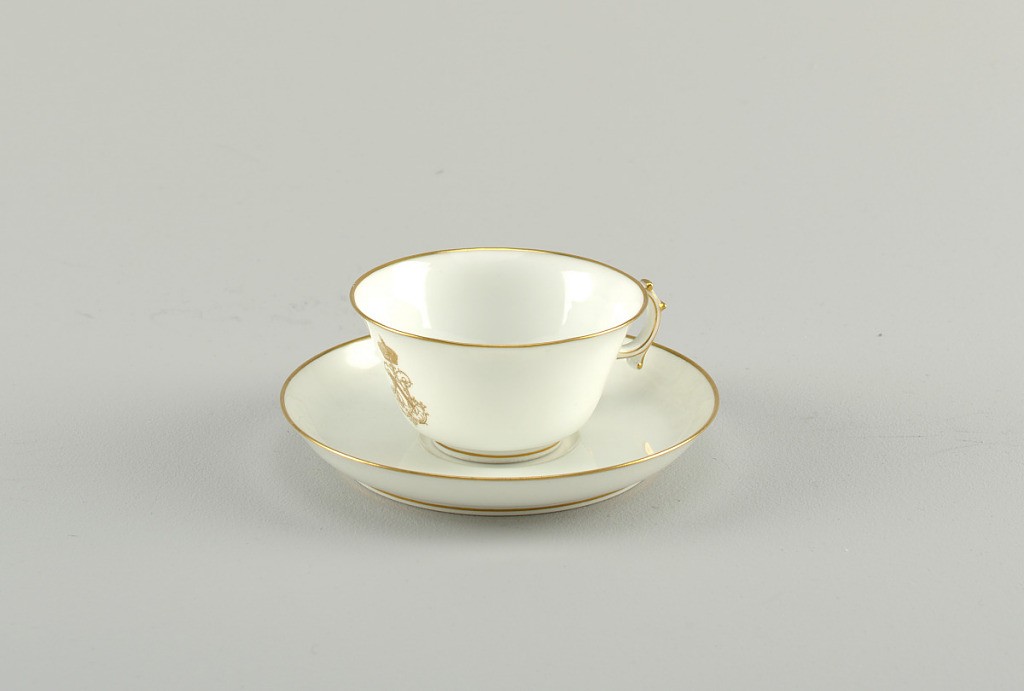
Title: Cup and Saucer, from a Napoleon III Table Service (Tasse et soucoupe, Service à Chiffre Doré de l'Empereur Napoléon III)
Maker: Sèvres Porcelain Manufactory, French, established 1756
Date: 1849–1858
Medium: hard paste porcelain, gold
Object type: cup and saucer
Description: Cup shallow, with flaring sides and circular handle with knobs. Saucer flat, with curved edges.